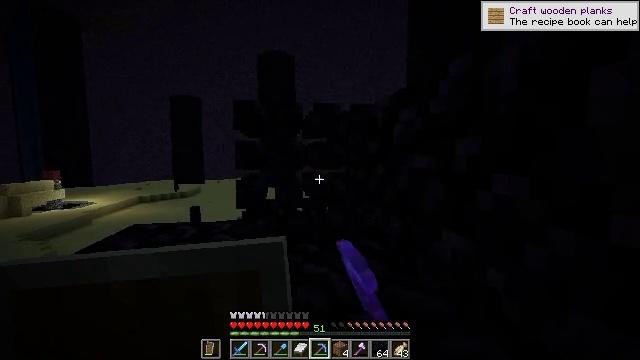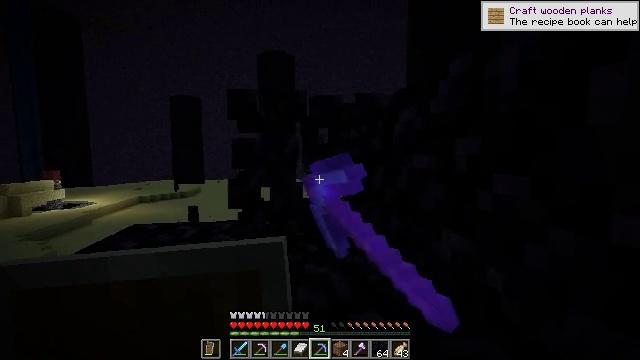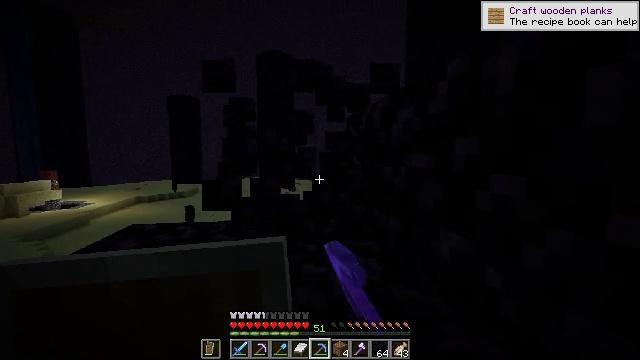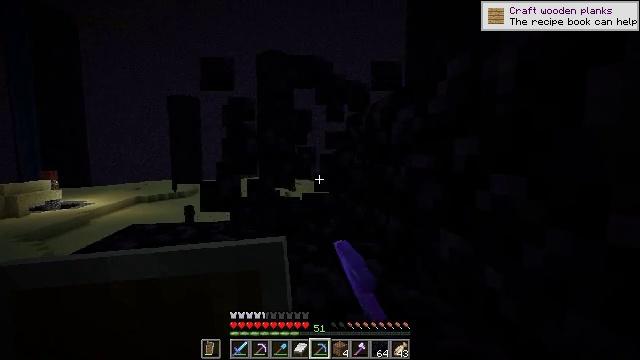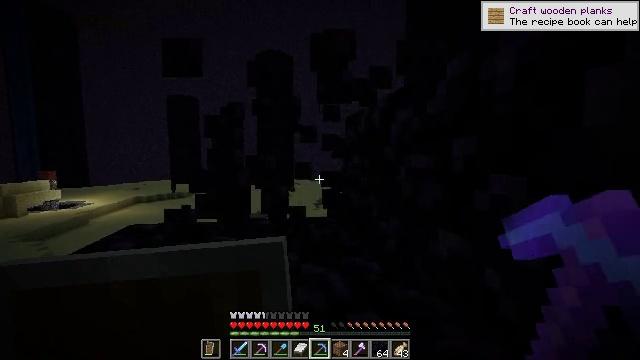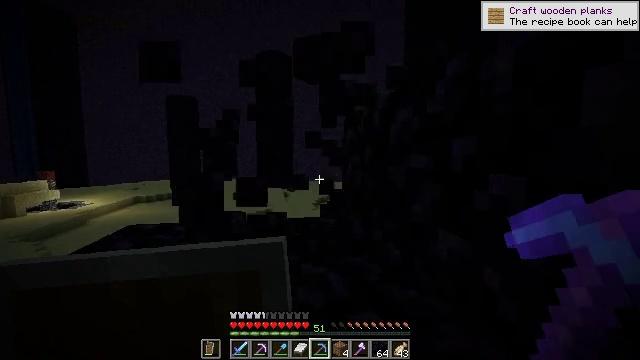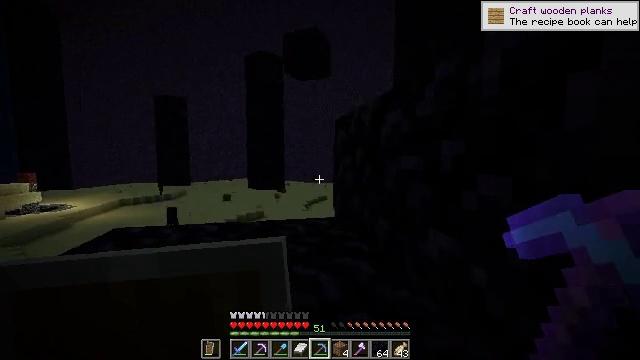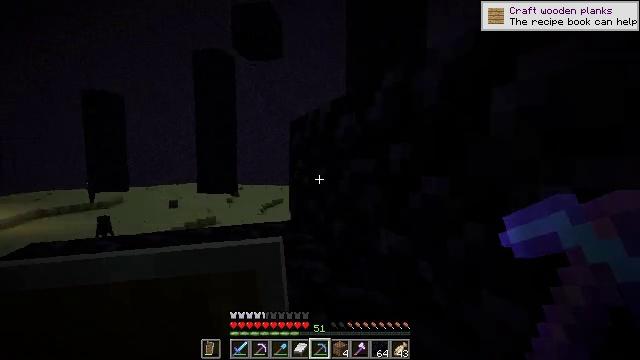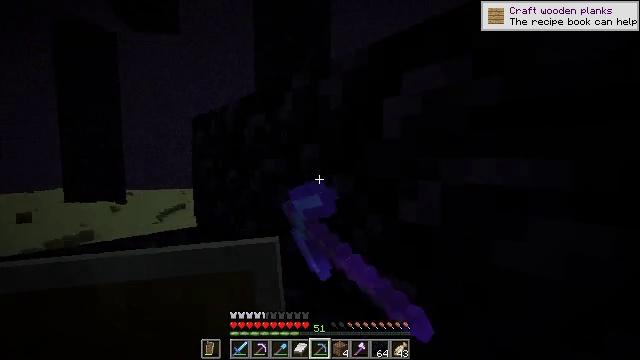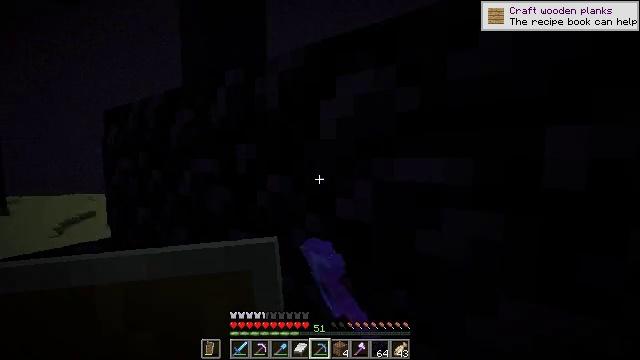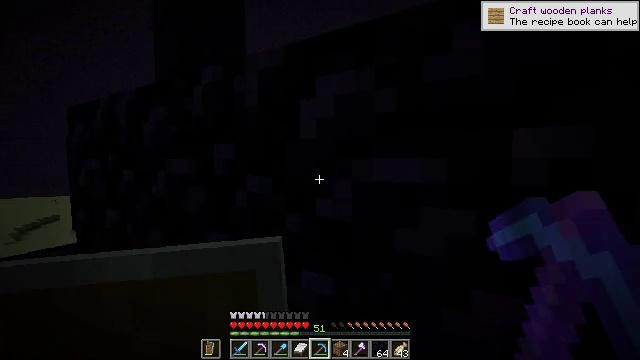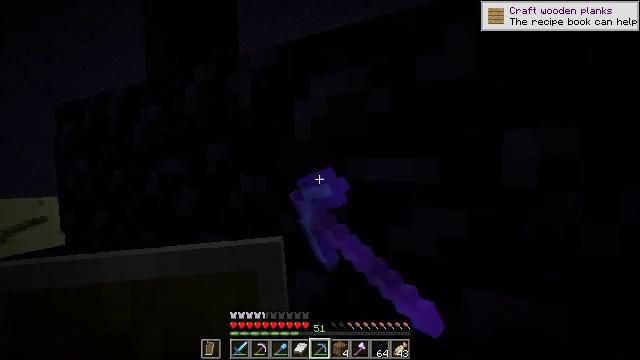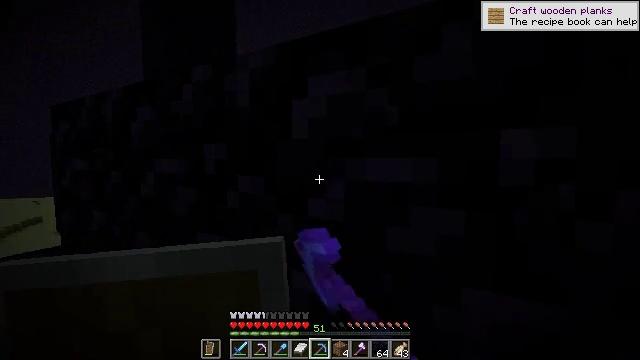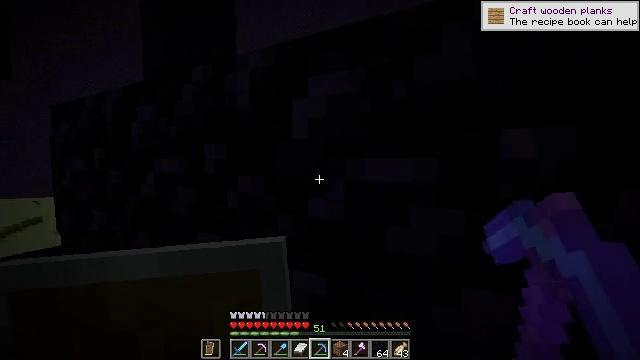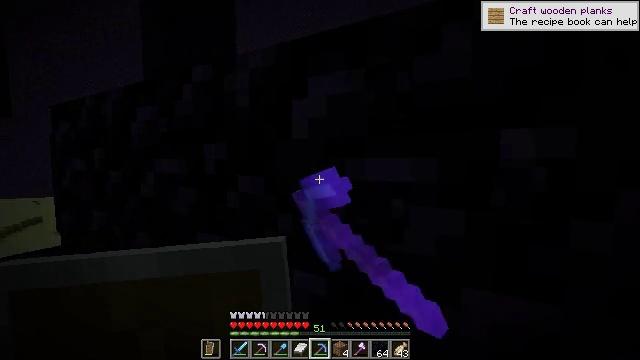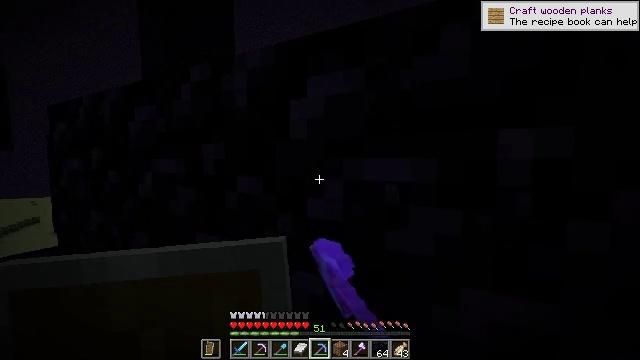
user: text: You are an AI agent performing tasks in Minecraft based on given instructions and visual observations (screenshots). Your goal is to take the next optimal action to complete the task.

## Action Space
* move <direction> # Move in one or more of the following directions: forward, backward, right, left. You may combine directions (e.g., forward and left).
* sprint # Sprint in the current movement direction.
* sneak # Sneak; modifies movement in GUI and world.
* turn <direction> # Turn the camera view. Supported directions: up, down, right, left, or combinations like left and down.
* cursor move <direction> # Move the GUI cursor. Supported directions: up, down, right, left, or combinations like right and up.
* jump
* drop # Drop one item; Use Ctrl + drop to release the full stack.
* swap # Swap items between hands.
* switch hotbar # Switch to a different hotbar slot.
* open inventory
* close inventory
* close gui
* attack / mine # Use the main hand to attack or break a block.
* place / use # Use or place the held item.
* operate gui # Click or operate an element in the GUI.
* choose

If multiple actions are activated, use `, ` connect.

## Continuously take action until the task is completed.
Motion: motion action
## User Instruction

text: Collect obsidian for crafting.
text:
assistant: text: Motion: attack / mine
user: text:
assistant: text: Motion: attack / mine
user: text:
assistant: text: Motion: attack / mine
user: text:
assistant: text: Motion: attack / mine
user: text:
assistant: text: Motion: attack / mine
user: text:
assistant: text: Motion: turn right, attack / mine
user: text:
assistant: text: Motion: turn right, attack / mine
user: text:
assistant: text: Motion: turn right, attack / mine
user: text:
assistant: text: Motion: turn right, attack / mine
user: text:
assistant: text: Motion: turn right, attack / mine
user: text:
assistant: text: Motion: turn right, attack / mine
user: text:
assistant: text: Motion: attack / mine
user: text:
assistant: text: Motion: attack / mine
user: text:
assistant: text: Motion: attack / mine
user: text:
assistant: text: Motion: attack / mine
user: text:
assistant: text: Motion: attack / mine
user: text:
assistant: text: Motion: attack / mine
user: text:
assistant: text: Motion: attack / mine
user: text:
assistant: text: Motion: attack / mine
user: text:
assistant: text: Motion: attack / mine
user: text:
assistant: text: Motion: attack / mine
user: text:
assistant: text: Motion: attack / mine
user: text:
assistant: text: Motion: attack / mine
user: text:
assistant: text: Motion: attack / mine
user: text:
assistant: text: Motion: attack / mine
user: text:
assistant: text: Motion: attack / mine
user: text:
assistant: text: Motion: attack / mine
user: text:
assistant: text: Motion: attack / mine
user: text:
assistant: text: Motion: attack / mine
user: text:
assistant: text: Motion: attack / mine